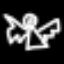
Label: angel